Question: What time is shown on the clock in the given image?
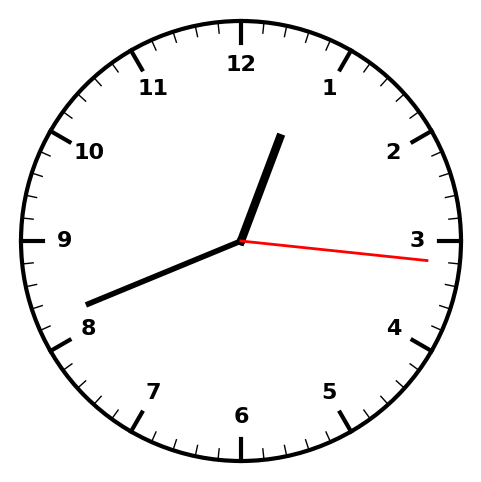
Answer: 12:41:16